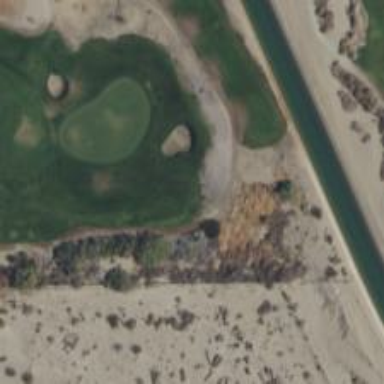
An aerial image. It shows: Path for both roads and golfers.